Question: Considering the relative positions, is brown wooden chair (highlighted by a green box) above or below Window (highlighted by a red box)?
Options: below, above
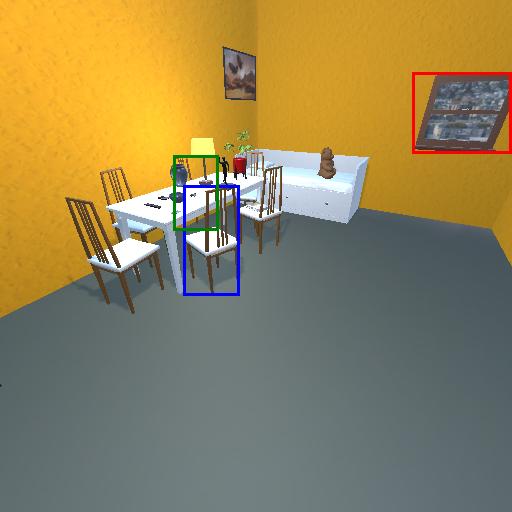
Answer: below